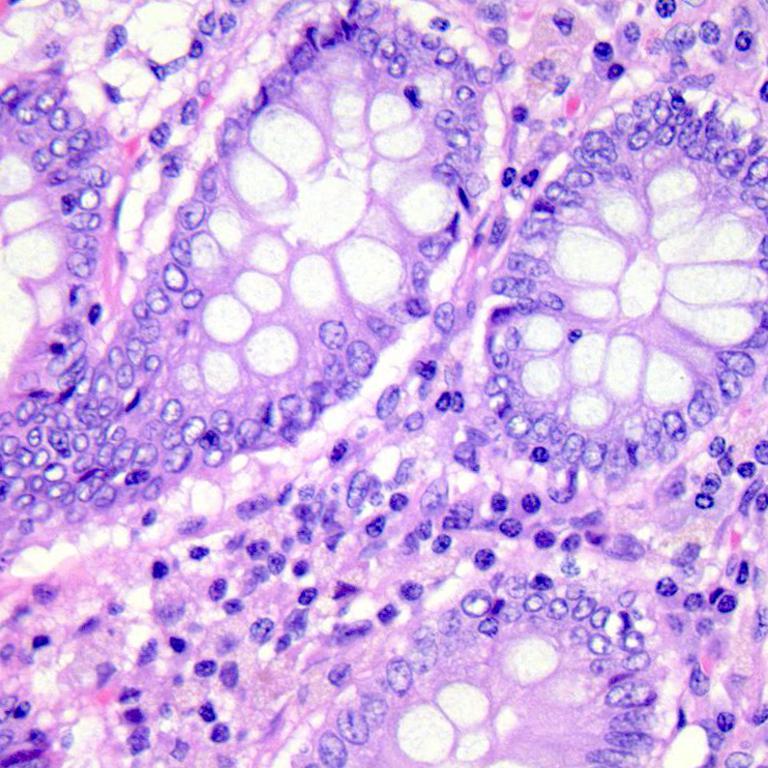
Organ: colon
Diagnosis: benign